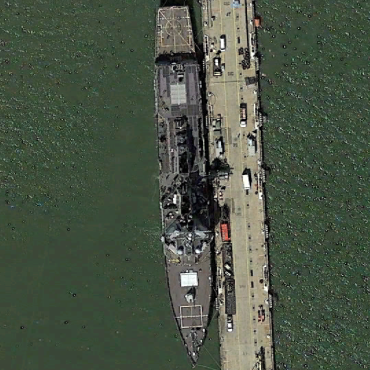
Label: destroyer